Question: How much free storage is offered?
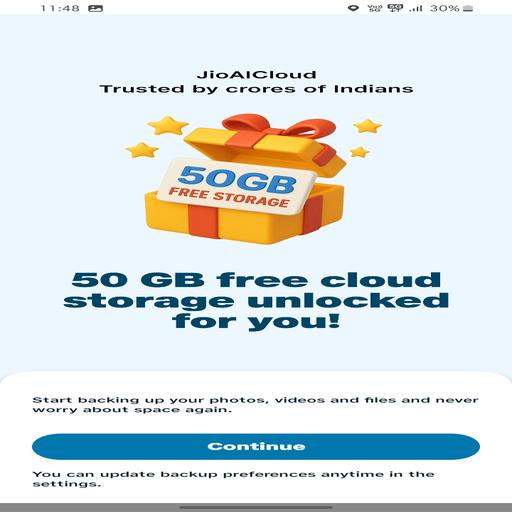
Answer: 50GB free storage